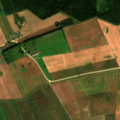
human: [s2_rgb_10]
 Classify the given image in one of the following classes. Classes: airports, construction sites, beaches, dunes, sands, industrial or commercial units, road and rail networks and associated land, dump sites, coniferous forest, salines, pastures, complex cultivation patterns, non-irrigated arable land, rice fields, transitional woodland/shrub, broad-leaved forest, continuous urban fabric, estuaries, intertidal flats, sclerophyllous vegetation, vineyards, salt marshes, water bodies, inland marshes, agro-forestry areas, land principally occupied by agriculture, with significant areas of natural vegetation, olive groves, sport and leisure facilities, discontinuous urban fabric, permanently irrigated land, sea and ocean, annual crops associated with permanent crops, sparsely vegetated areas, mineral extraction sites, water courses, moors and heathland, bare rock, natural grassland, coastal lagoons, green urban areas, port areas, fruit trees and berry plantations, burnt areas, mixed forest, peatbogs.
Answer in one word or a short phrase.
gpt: non-irrigated arable land, pastures, mixed forest